Question: I've been beating my head against the wall over here... ha. Okay, so I:
1. Create a 20GB persistent disk with CentOS 6.
2. Create an instance with "existing persistent disk" (w/ kernal gce-v20130603) which has an image on it... so it boots fine.
3. When I ssh into it (using putty) and check hdd space (df -h) I get the standard 10GB.

As you can see, when I check the instance I see the disk I made... 20GB but Linux reports 10.
Do I need to fdisk and make the volume bigger (to it's 20GB)?
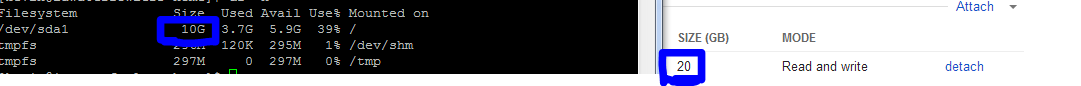
Answer: gives you the size of the on the partition, not the size of the partition itself.
Have a look at , and see if the sizes are different there.
will resize Linux ext filesystems, will do so with XFS file systems. In default mode, they will grow the file system to fill the partition. There's no need to invoke .